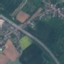
Land use / land cover: Highway